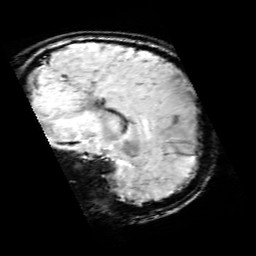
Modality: SWI
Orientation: sagittal
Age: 10
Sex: female
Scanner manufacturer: siemens
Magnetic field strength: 3 T
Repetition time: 0.027 s
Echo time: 0.02 s